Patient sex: M
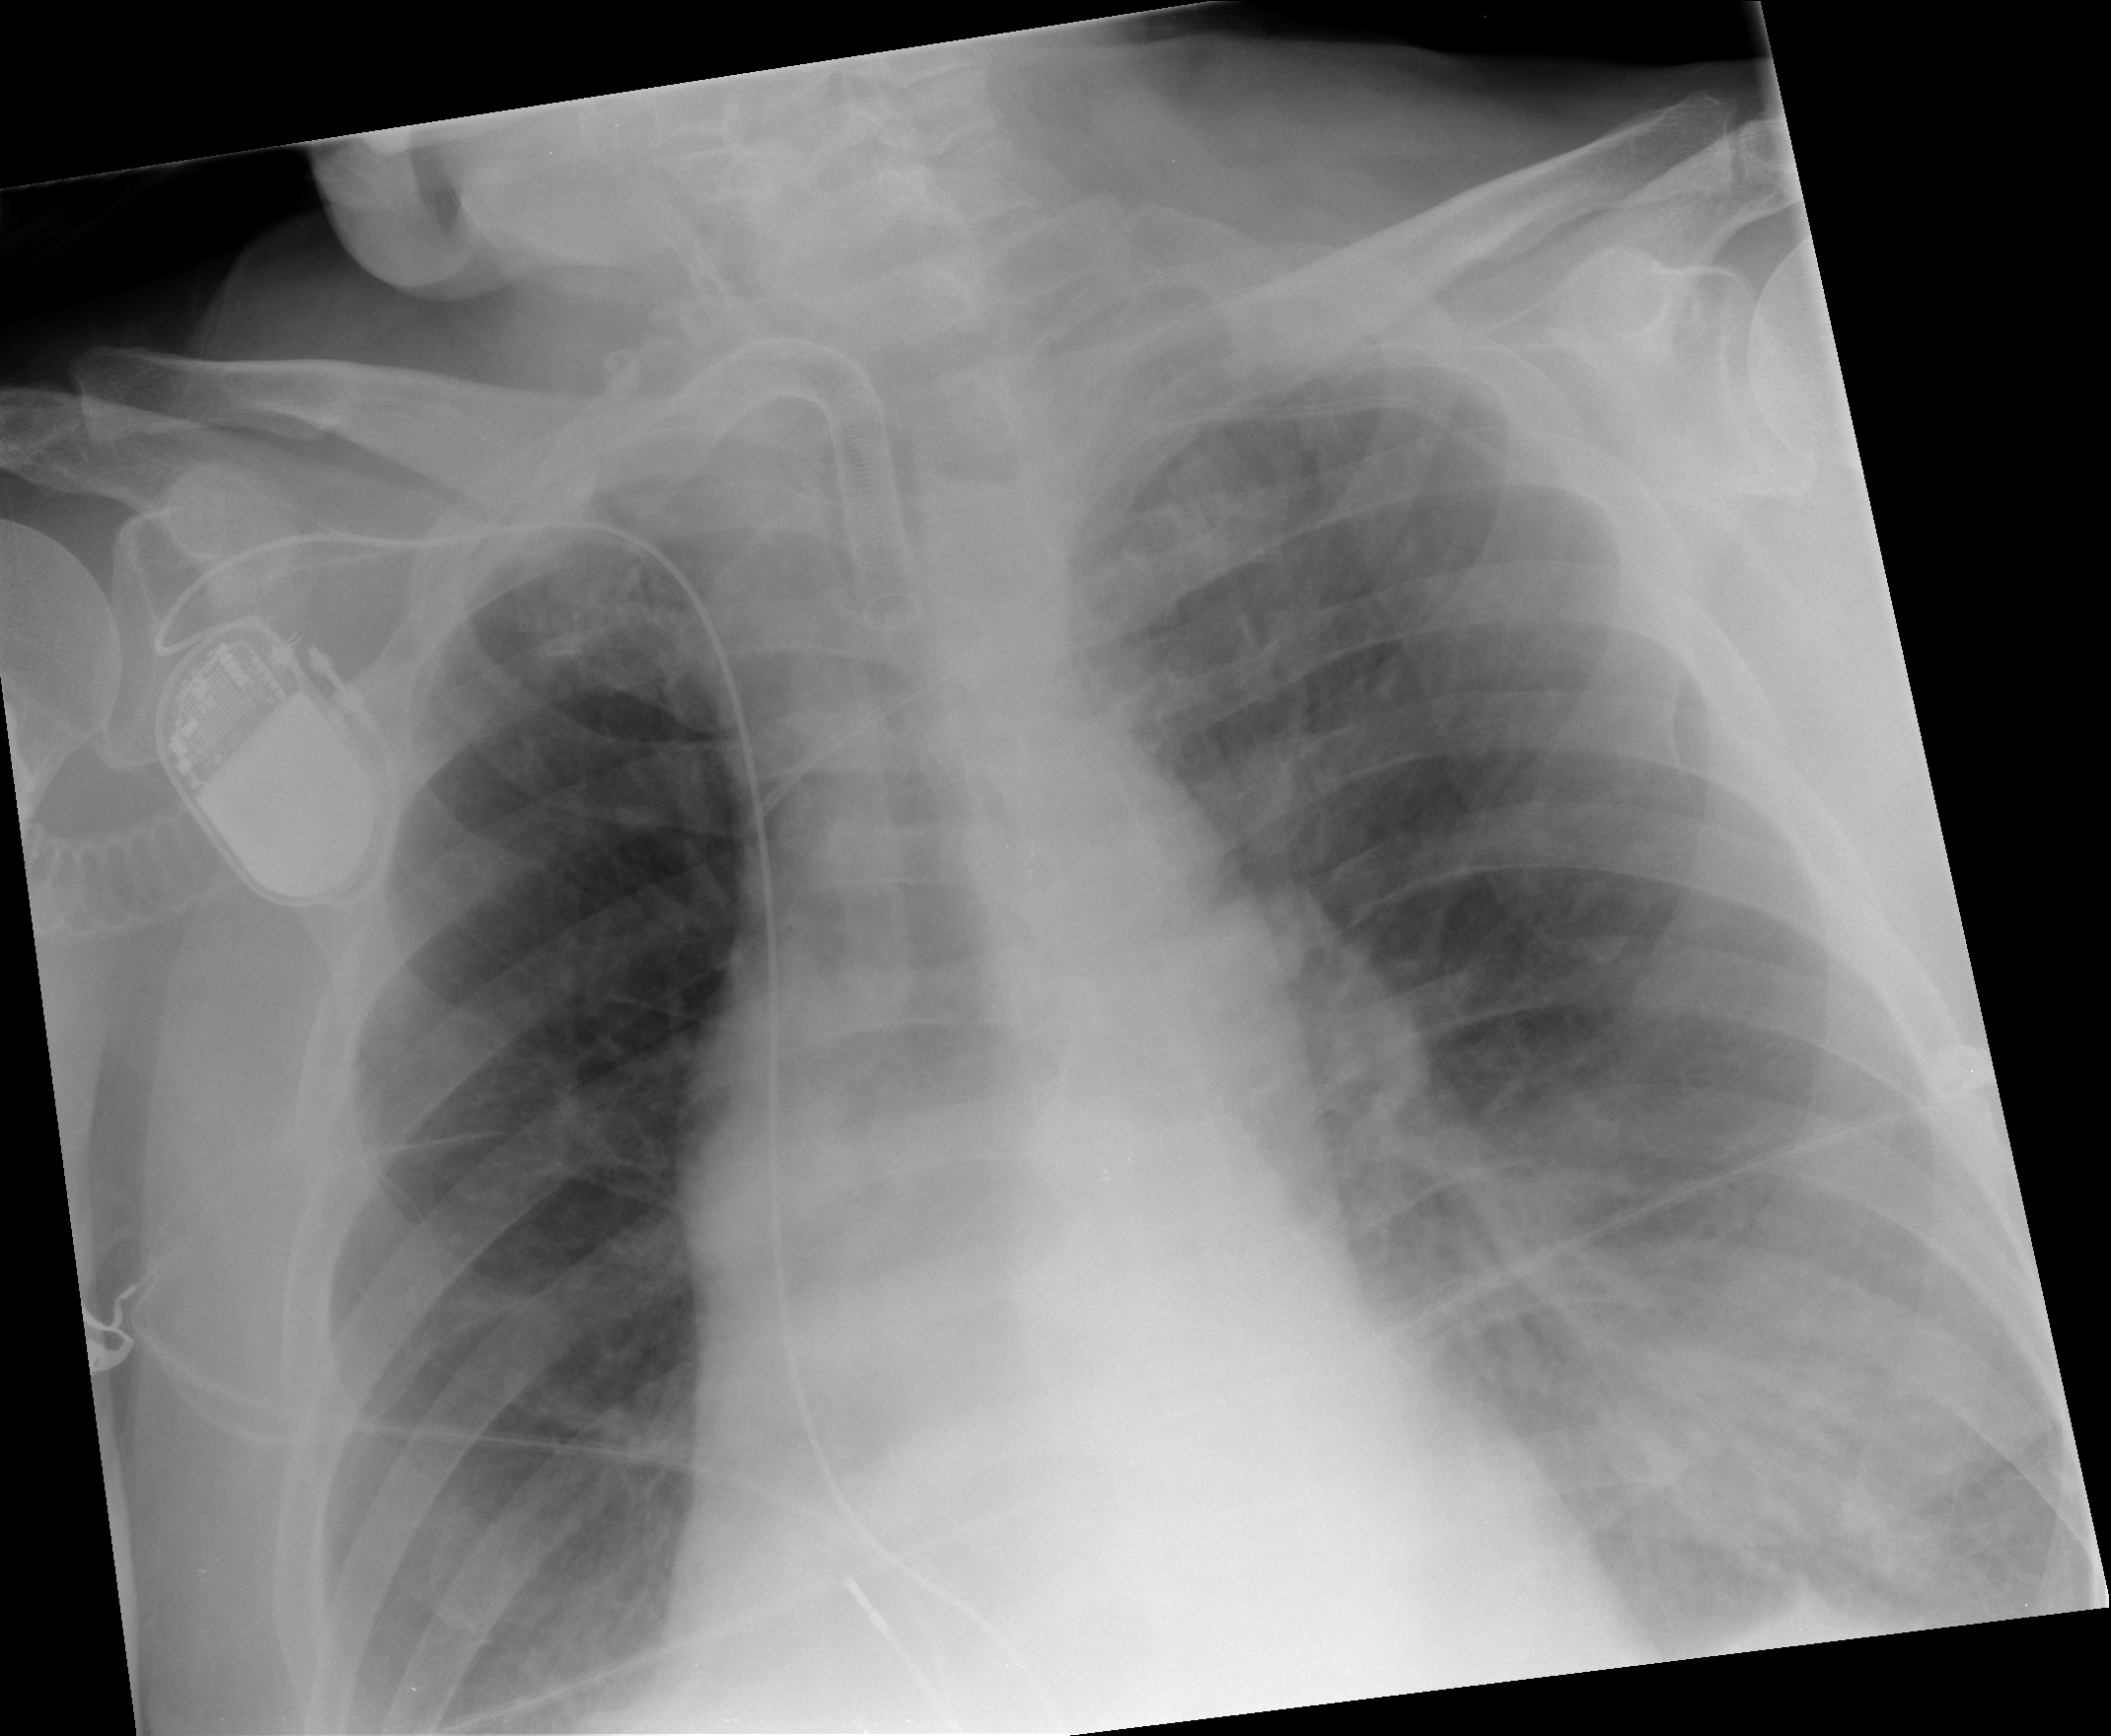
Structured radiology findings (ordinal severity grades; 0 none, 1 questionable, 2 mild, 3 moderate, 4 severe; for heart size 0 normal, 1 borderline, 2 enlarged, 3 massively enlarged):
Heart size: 1
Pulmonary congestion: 3
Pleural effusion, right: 1
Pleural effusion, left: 2
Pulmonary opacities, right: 0
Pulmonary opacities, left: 0
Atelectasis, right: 2
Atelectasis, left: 2